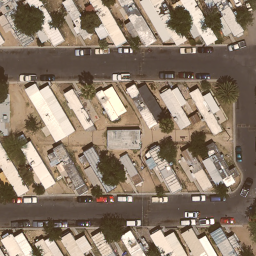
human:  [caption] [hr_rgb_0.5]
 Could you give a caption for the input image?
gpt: Many mobile homes with plants surrounded and some cars parked at the roadside in the mobile home park .

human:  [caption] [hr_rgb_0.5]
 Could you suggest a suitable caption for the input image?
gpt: Many mobile homes arranged in lines in the mobile home park .

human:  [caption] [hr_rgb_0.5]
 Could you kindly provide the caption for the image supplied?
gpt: Lots of mobile homes are closed to each other and some cars parked at the roadside in the mobile home park .

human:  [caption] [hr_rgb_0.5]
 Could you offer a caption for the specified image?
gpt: Lots of mobile homes arranged in lines in the mobile home park and some roads go through this area .

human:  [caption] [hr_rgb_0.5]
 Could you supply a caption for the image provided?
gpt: Many mobile homes arranged in lines and some roads go through this area .